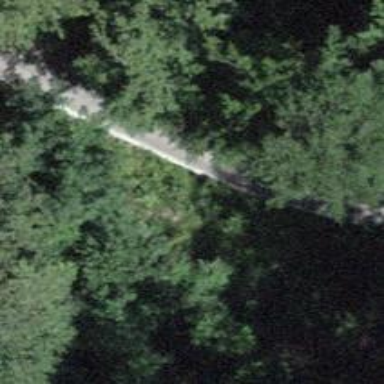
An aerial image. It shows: Track road with grade3 tracktype.